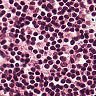
Metastatic tissue present: no